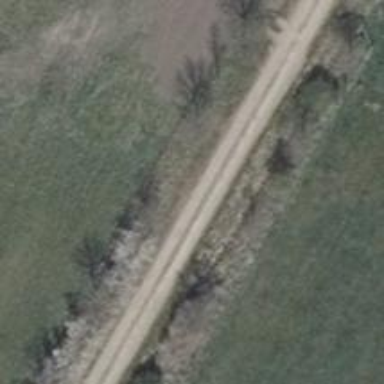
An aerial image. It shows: Paved track road with grade1 track type.